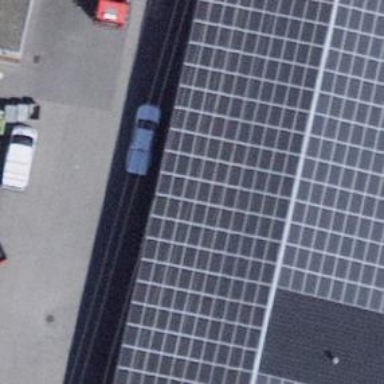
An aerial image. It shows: Solar power generator utilizing photovoltaic technology with solar photovoltaic panels.